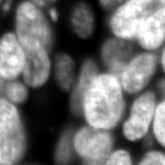
Tissue sample: ovarian
Magnification: 5.0x
Cell type: Pericytes
Senescence state: senescent